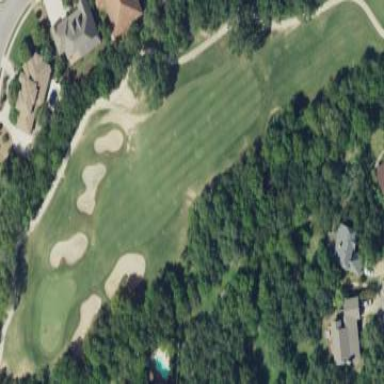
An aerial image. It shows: Golf rough area.